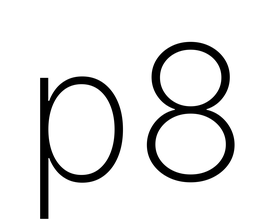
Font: Inter_ExtraLight